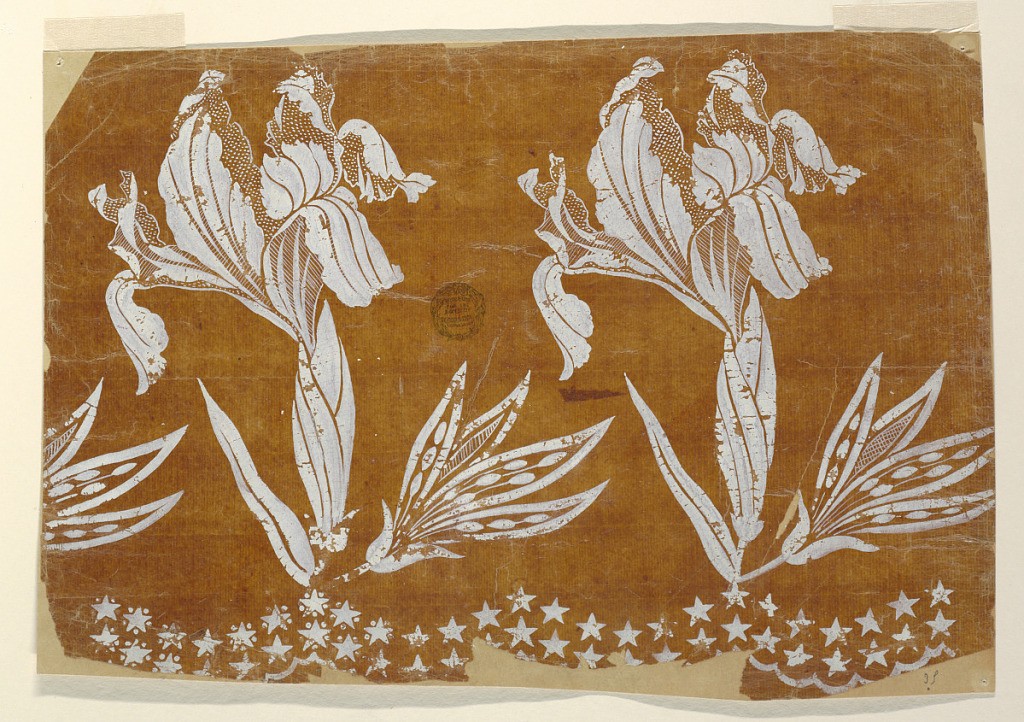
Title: Design for an Embroidered or Woven Horizontal Border of the "Fabrique de St. Ruf," Unfinished
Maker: Fabrique de Saint Ruf, Lyon, France
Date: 1805–1815
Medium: Brush and white gouache on glazed tracing paper pasted on paper
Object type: Drawing
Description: Lacy flower boughs stand over an undulated double row of stars and a scalloped stripe. Somewhat more than two repeats are shown.